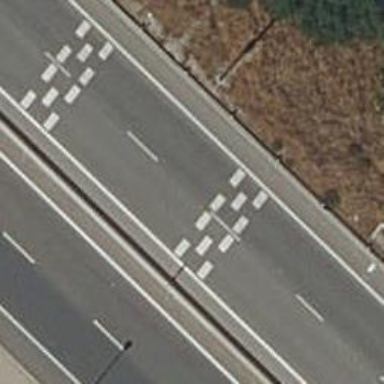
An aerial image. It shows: Traffic calming measure in place: rumble strips.